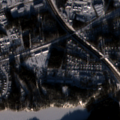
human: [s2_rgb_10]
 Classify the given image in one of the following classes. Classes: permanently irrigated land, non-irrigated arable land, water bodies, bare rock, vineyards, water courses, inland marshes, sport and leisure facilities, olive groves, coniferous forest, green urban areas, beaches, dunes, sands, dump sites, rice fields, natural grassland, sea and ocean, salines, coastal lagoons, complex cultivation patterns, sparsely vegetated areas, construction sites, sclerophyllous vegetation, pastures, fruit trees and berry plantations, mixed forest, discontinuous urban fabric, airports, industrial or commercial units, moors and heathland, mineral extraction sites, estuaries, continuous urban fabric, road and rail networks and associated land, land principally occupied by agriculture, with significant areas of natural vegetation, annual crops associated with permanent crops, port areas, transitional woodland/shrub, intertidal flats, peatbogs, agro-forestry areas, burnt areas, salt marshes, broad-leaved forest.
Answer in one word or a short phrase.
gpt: discontinuous urban fabric, industrial or commercial units, coniferous forest, water bodies